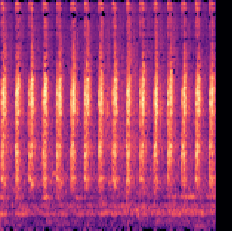
Sound class: Clock tick